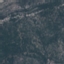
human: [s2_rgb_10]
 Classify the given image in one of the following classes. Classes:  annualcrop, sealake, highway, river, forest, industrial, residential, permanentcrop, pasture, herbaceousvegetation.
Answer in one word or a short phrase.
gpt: HerbaceousVegetation